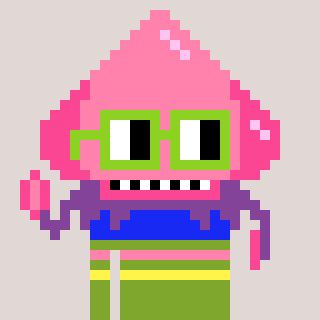
a pixel art character with square light green glasses, a squid-shaped head and a slimegreen-colored body on a warm background